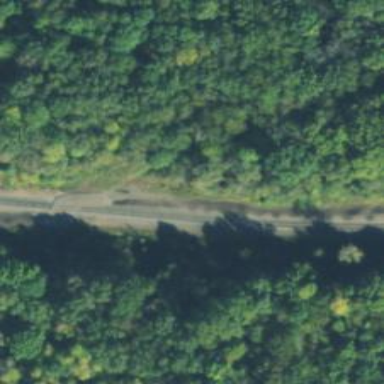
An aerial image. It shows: Railway track.